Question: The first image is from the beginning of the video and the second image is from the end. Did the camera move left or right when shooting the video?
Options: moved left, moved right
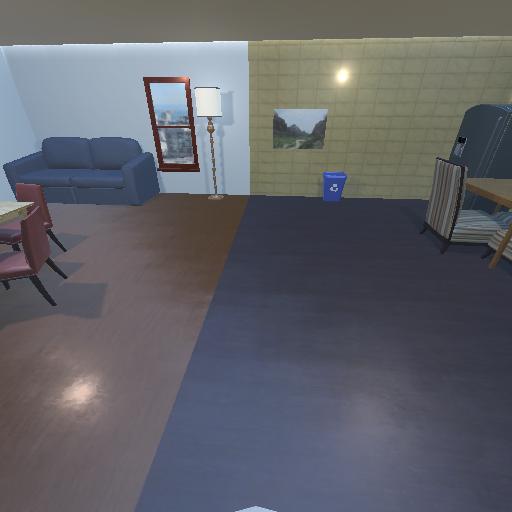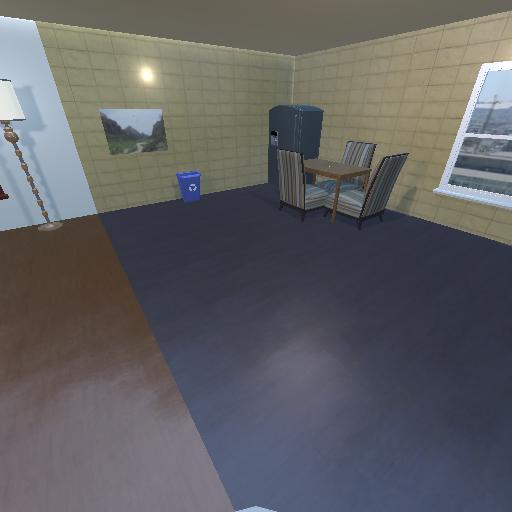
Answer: moved left